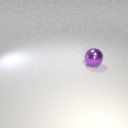
large purple metal sphere